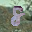
Label: 8